Field crop: maize
Growth stage: 1
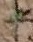
Species: atriplex